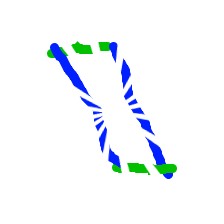
Shape: parallelogram